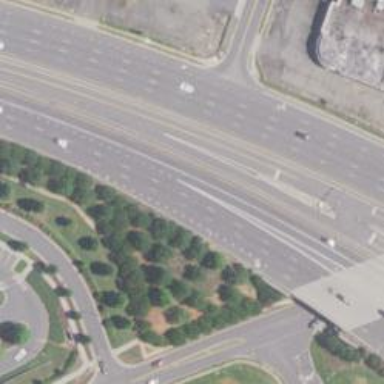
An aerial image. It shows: Busway road.